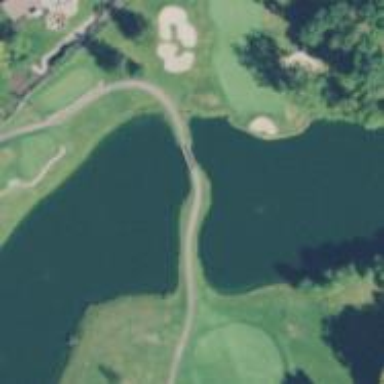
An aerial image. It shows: Path bridge used as golf cartpath.